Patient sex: M
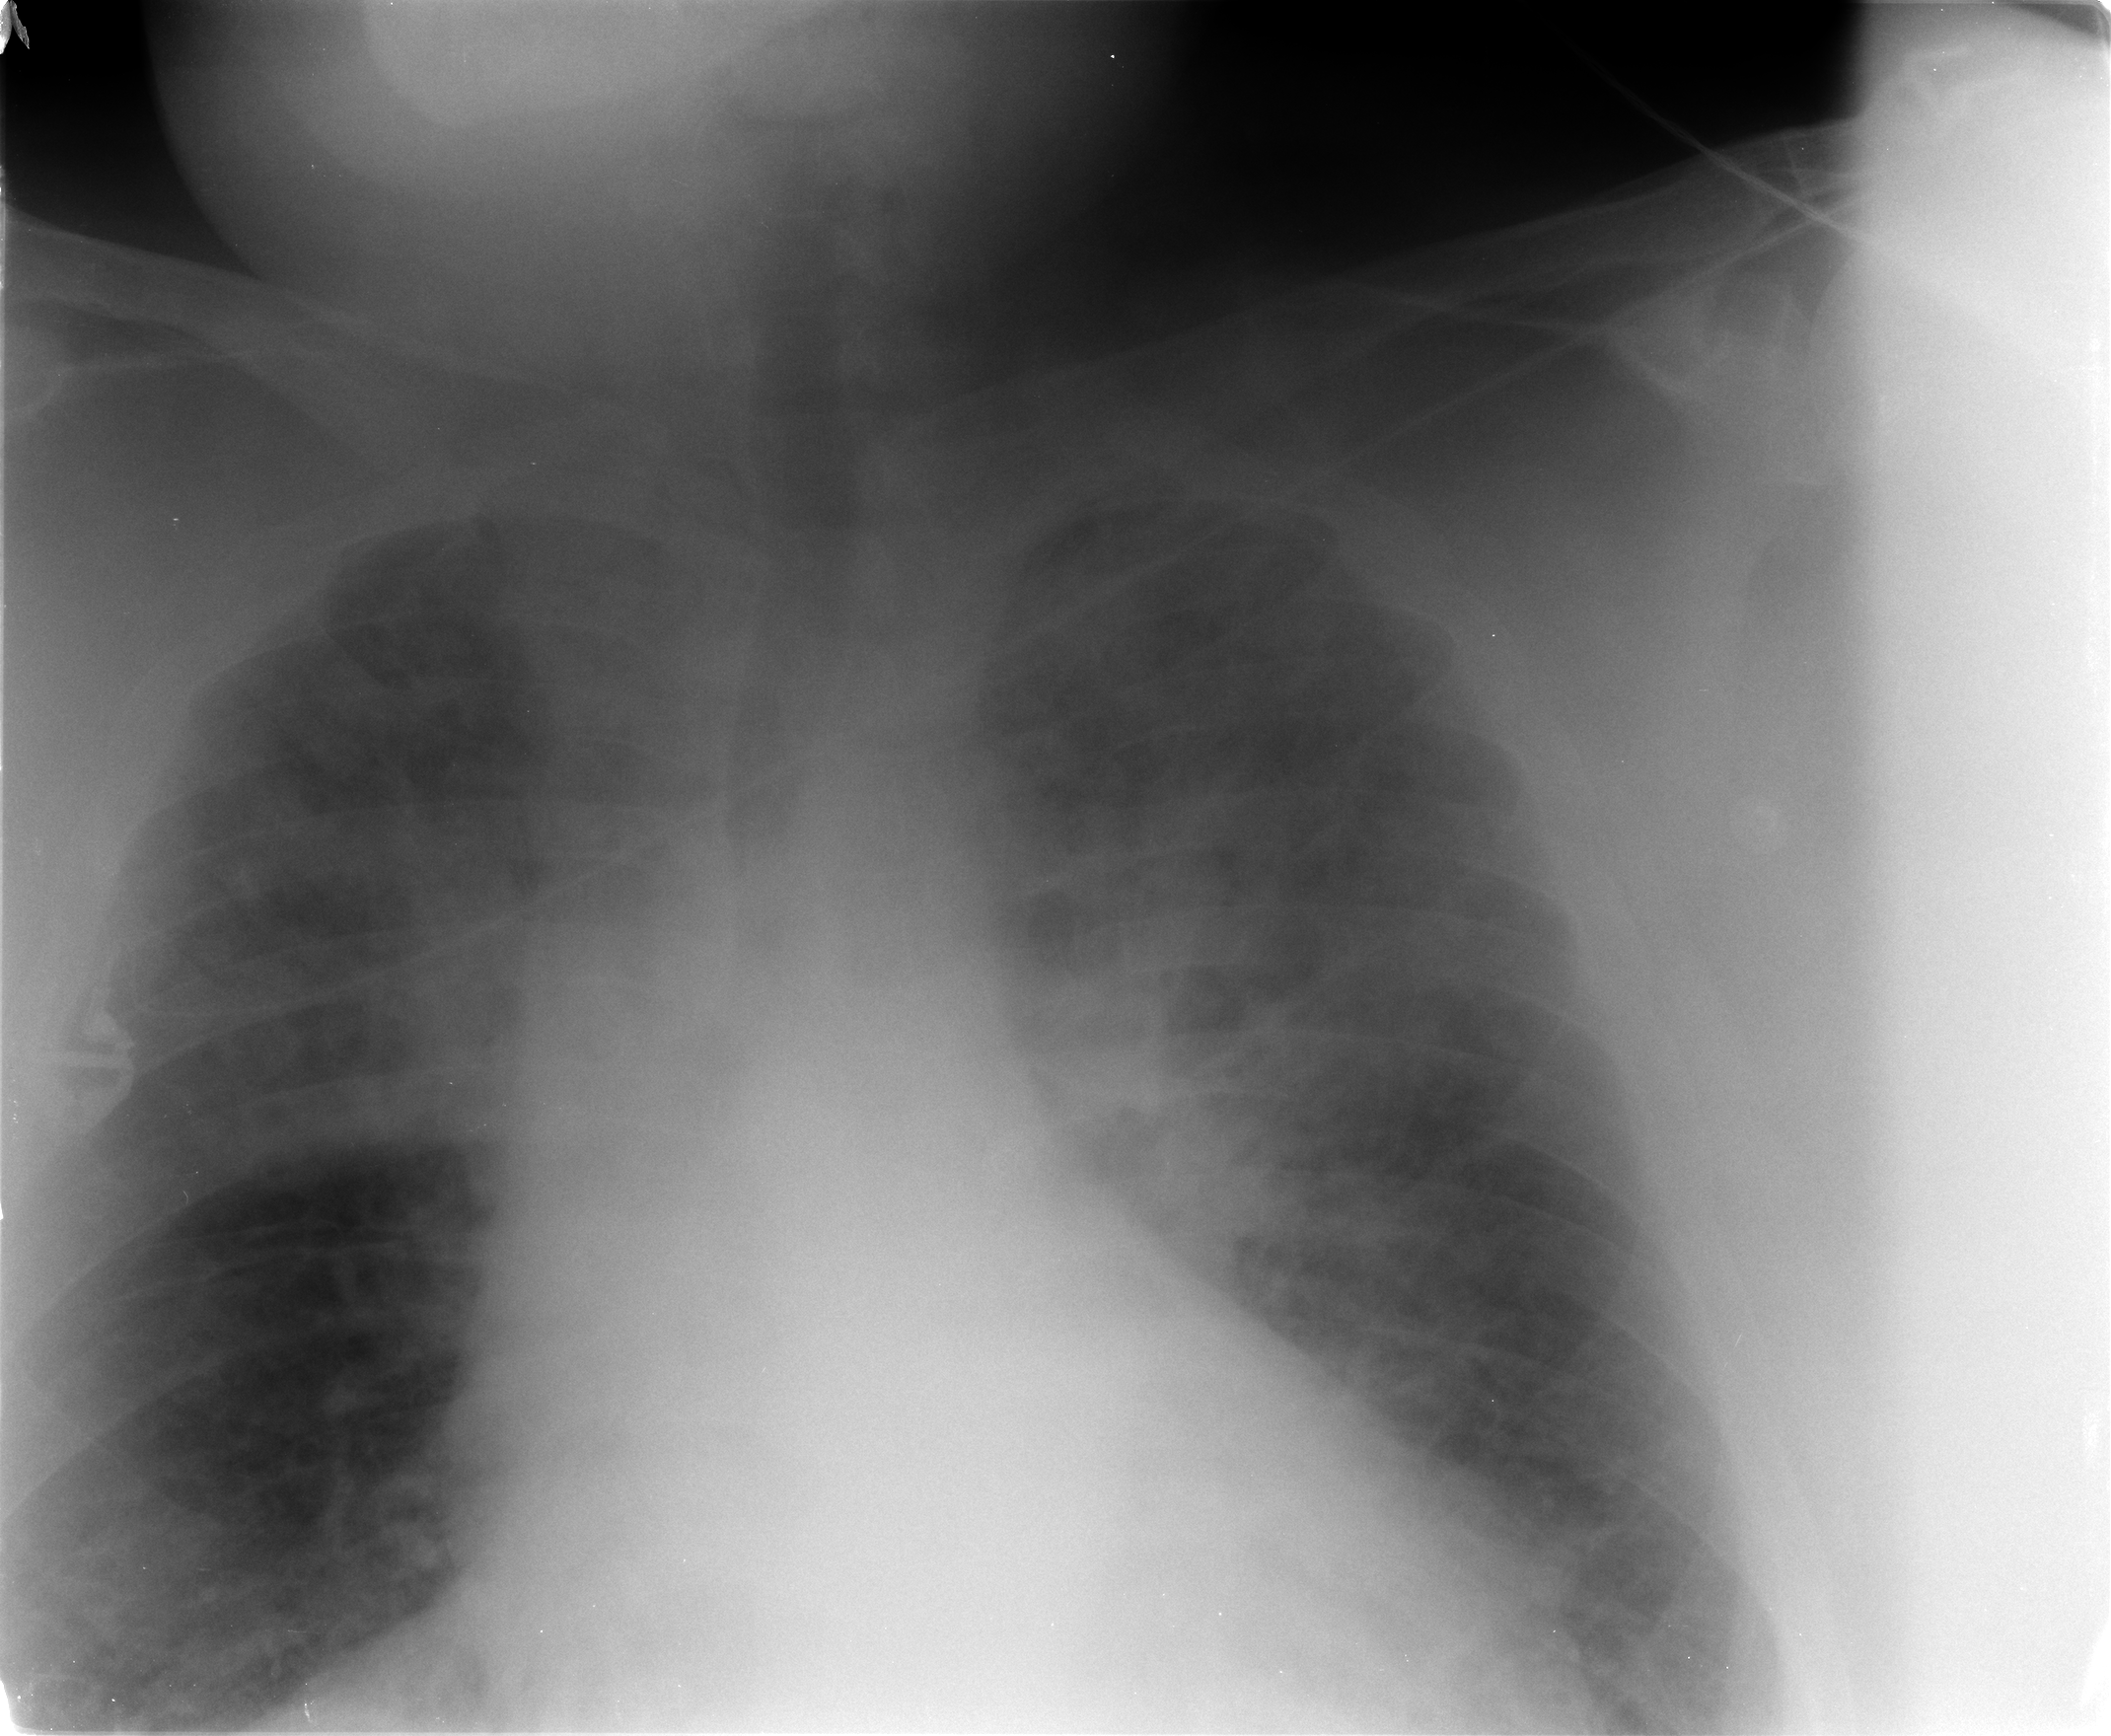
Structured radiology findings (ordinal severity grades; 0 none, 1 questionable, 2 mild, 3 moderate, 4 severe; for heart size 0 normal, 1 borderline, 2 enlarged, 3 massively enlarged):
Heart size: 2
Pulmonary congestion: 2
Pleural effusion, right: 0
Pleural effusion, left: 0
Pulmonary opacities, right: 2
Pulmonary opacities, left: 2
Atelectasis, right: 2
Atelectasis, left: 2